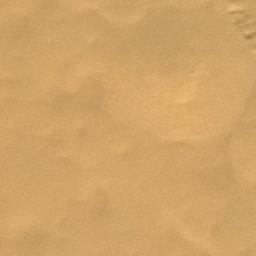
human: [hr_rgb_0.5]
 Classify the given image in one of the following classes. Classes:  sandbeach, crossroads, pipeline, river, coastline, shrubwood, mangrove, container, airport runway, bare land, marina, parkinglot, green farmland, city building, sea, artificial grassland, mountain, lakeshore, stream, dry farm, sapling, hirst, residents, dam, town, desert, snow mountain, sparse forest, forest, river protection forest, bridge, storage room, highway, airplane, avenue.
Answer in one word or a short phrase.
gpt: desert